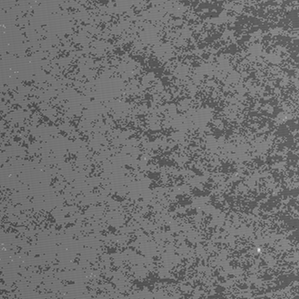
Label: frost